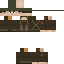
A male human skin with medium skin, wearing brown long hair dressed in a blue suit and brown pants, featuring a closed mouth.